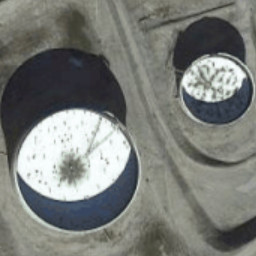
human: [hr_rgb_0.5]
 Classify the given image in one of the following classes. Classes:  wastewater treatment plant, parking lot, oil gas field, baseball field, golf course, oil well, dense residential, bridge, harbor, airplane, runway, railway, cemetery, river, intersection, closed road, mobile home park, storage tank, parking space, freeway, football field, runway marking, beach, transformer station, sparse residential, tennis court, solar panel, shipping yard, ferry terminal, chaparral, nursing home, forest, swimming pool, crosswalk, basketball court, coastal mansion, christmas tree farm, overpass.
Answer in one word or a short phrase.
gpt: storage tank